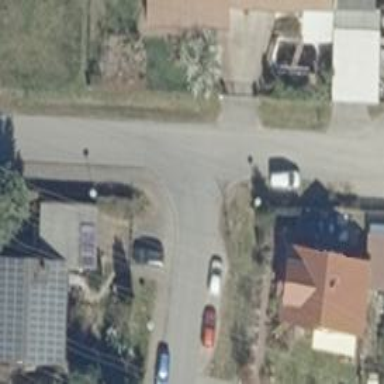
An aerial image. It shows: Residential road with asphalt surface.